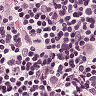
Metastatic tissue present: yes